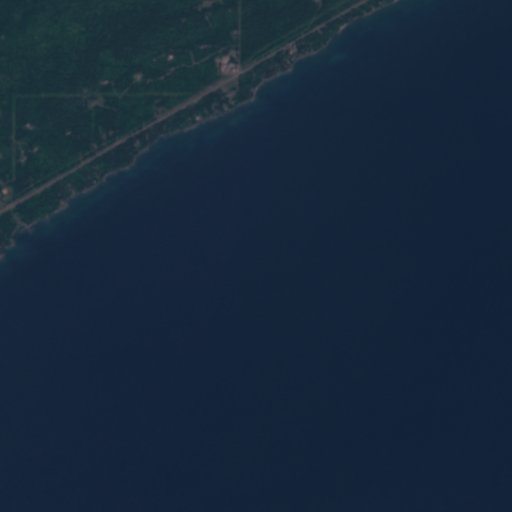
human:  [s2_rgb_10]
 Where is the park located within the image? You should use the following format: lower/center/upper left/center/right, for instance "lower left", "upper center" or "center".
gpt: The park is located in the center left of the image.
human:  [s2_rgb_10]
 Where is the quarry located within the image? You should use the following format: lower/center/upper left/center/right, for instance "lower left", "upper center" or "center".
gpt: There is no quarry in the image.